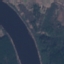
Land use / land cover class: River